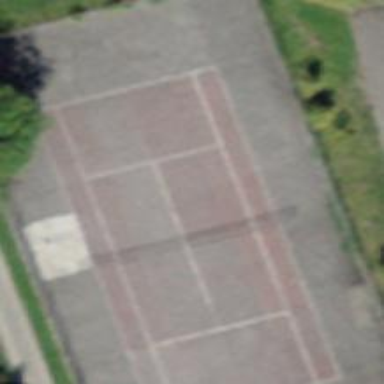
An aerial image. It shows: Tennis court on pitch.